五年级 · 立体几何学
如图, 将 5 个棱长是 2 厘米的正方体靠墙角堆成一个立体图形, 落在外面的面有 $($ ), 露在外面的面的面积是 ( )。

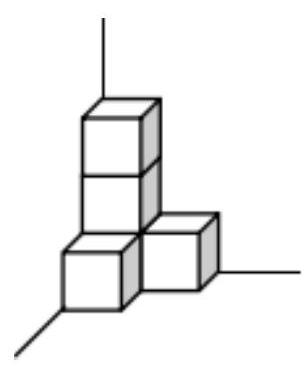
答案: 解1144 平方厘米

【分析】观察图形可知：前面和右面各有 4 个面露在外面, 上面有 3 个面露在外面, 据此求和即可求
出露在外面的面数, 每个面的面积为 $2 \times 2=4$ 平方厘米, 用 4 乘露在外面的面数, 即可求得露在外面的面积。

【详解】露在外面的面共有:

$4+4+3$

$=8+3$

$=11$ (个)

$2 \times 2 \times 11$

$=4 \times 11$

$=44$ (平方厘米)

【点睛】此题考查正方体的拼组露在外面的表面积, 解决此题的关键是求出面露在外面的总个。